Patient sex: F
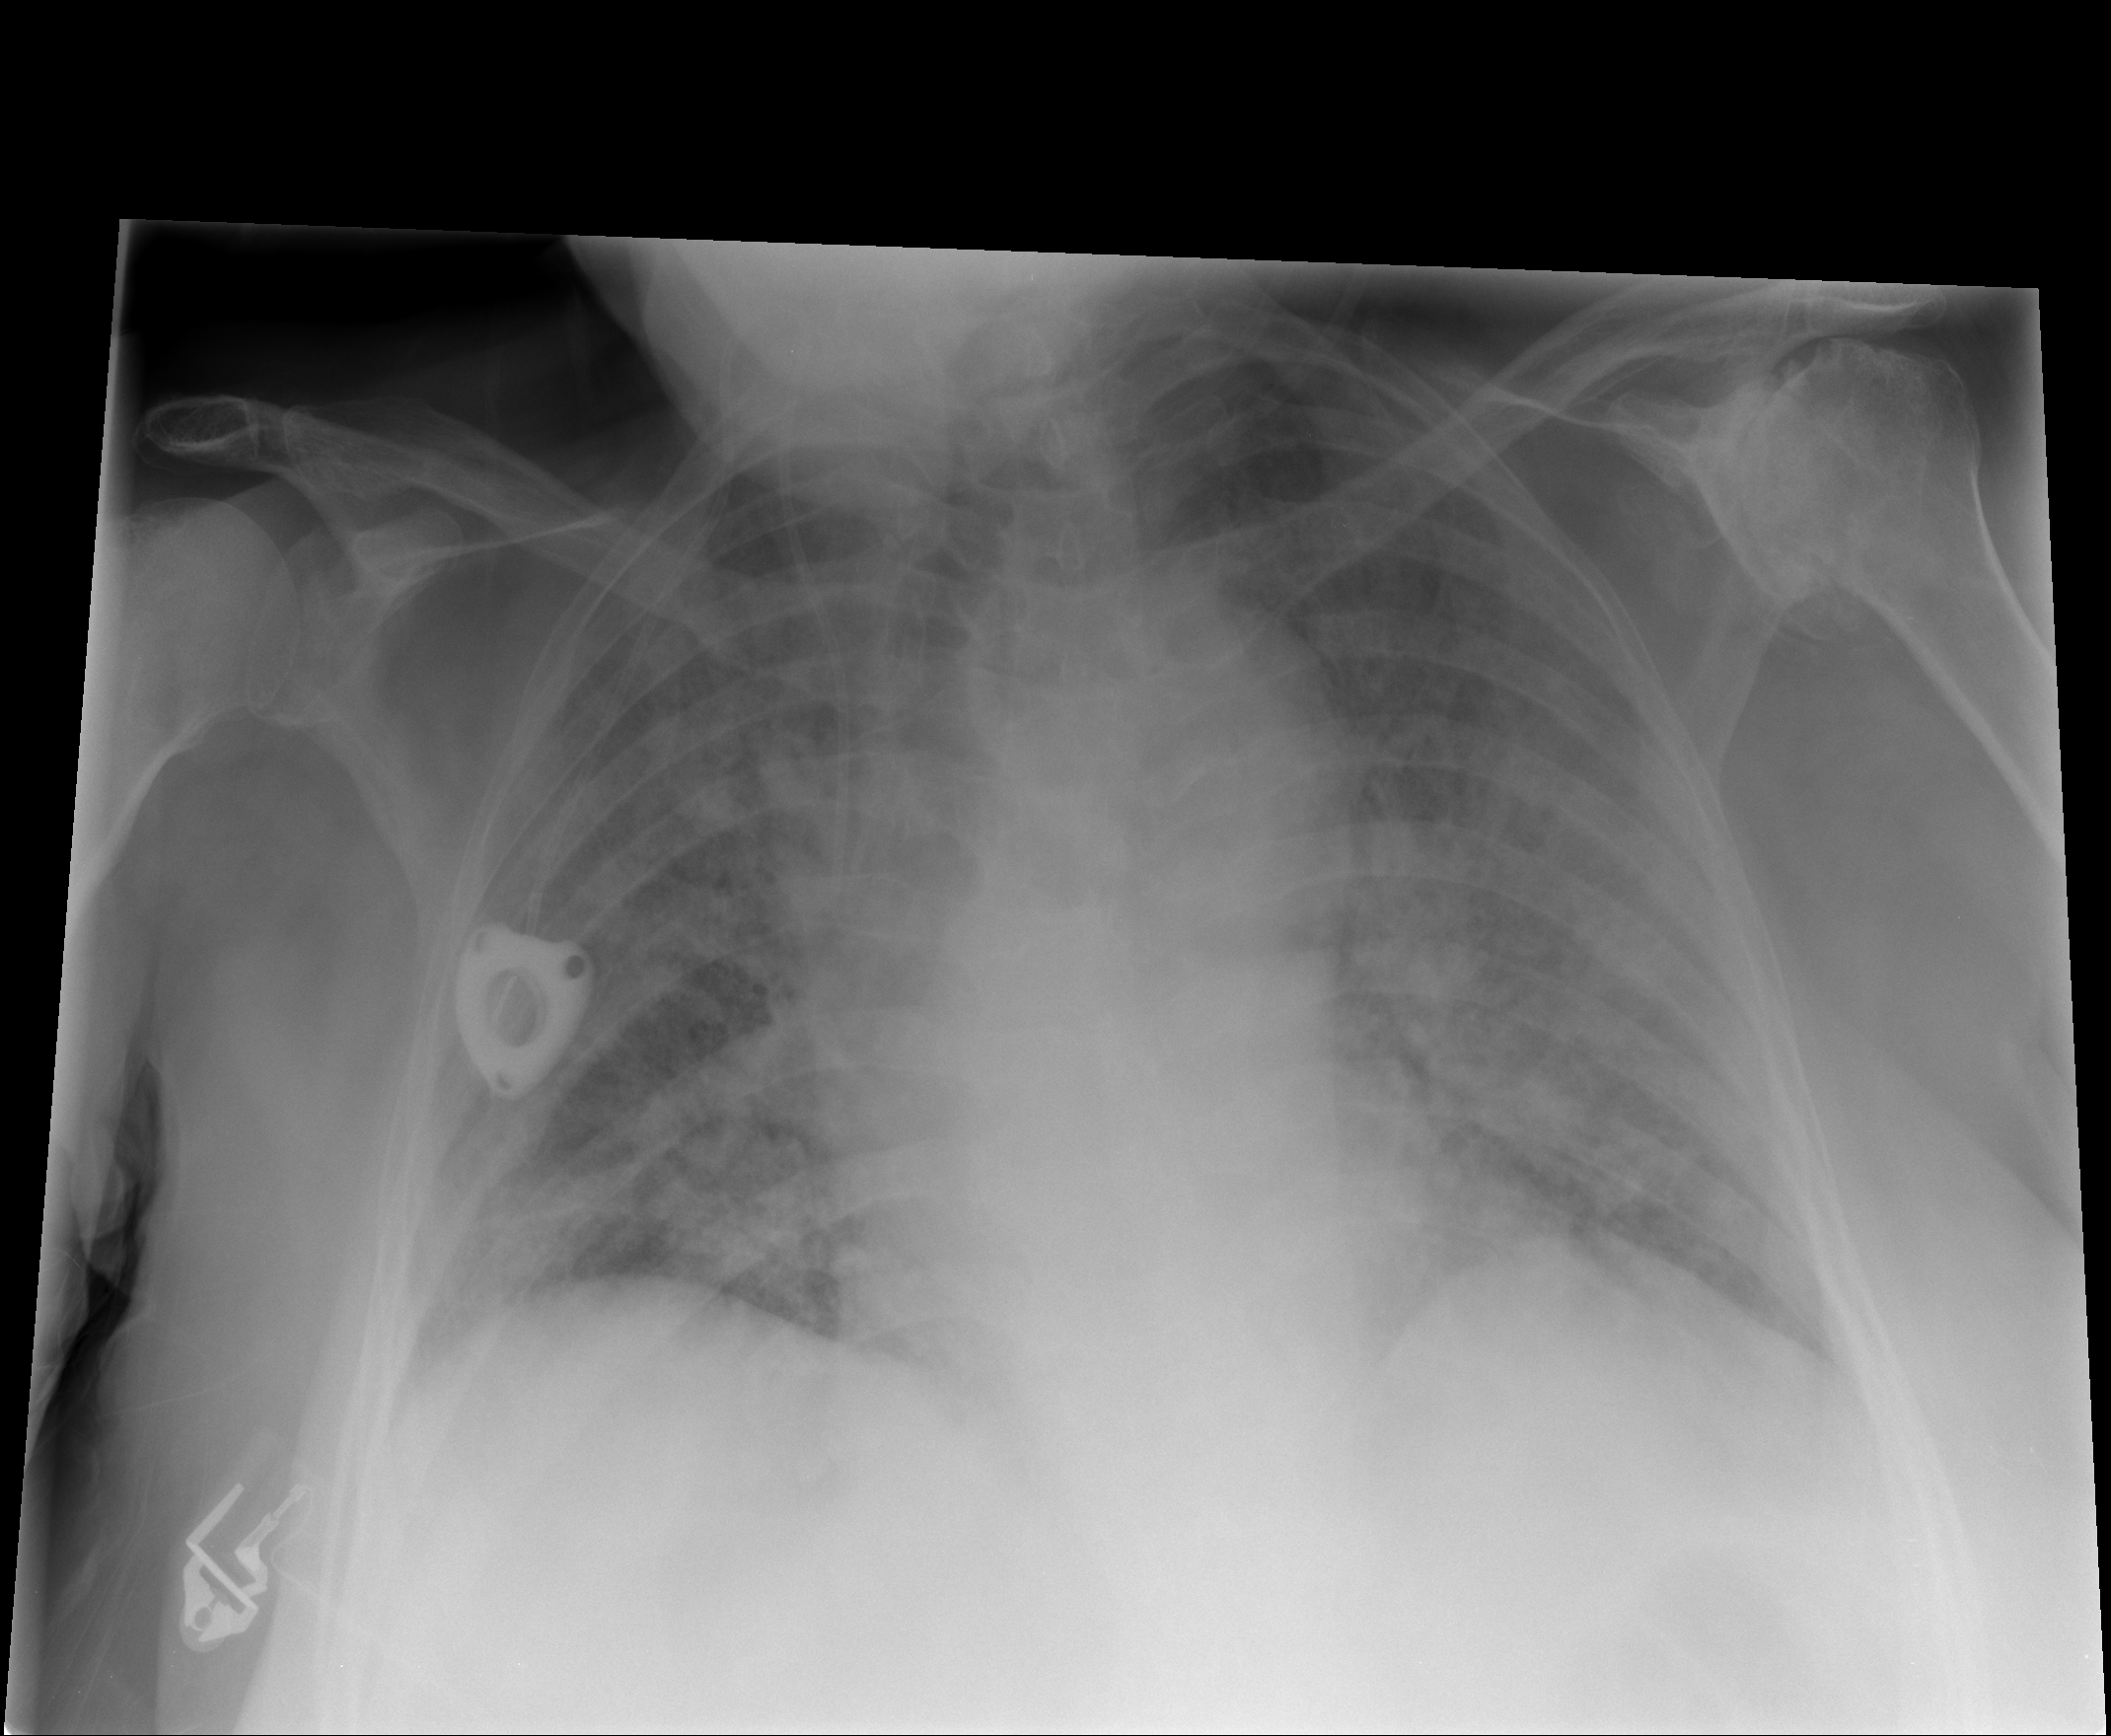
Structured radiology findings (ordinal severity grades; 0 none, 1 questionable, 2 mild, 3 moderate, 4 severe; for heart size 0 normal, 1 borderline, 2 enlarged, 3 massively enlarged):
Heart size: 0
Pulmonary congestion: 0
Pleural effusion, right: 0
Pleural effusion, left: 0
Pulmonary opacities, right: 3
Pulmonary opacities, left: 3
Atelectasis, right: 0
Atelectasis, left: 0